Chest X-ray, AP view. Patient: 64 years old, sex F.
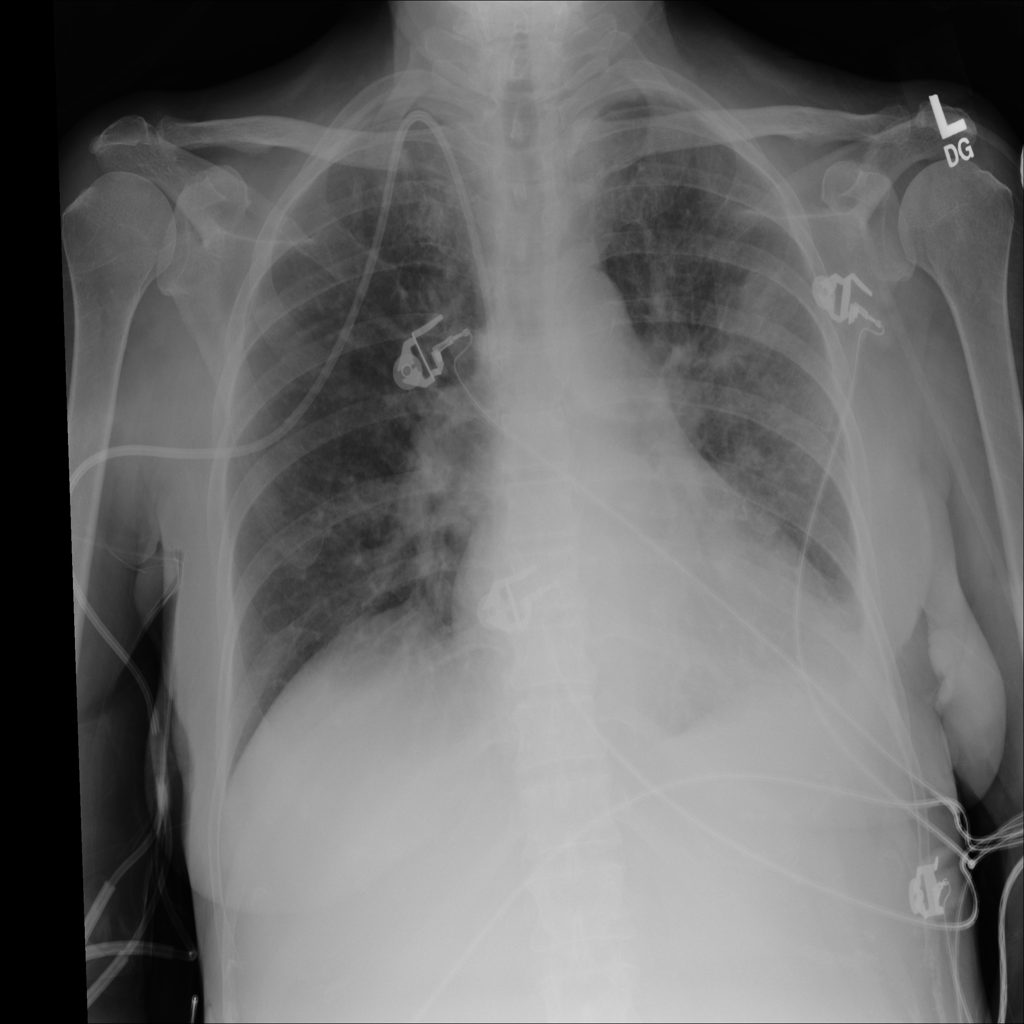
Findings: No Finding